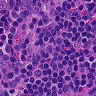
Metastatic tissue present: no